Question: I have a working website that i am translating over to a WordPress theme. 'jquery.cycle.js' works great. However I can't seem to get it working in WordPress.
1. call jquery (already called in WP)
2. call cycle.js (registered, enqueued, and seems printed out as it should when viewing source.
3. have the little script in the head $(document).ready(function() {
$('.slideshow').cycle({
fx: 'fade'
});
});
I have also tried putting this in it's own '.js' --- but no luck with that yet....
Have a little 'img' list holding place from the cycle demo.... in a 'div' with the class '.slideshow'
Everything works fine in the original HTML layout. So I just keep going over this list...
All of the things show up in WordPress when I view source. anyways. none of my jquery stuff is working. I think that if I can get some help with this one thing... it will explain what I am doing wrong.
Getting this... so I guess some of my scripts are using '$' and some jQuery --- gotta get some unity going on here...

<URL>
SO found this...
'''
$(document).ready(function() {
'''
change to
'''
jQuery(document).ready(function() {
'''
this is easy enough with small files...
but what about big files...
'''
jQuery(document).ready(function( $ ) {
'''
if you pass the '$' ---- then eveything seem to work great - without having to change all of them... however - now even though things seem great... I have a whole new host of crazy Errors... hmmm
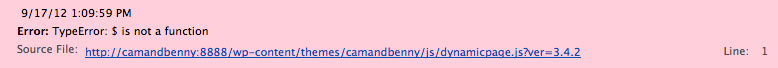
Answer: Wordpress's packaged jQuery defaults to <URL>', or wrap your code like
'''
(function($) {
// Code that uses jQuery's $ can follow here.
})(jQuery);
'''
or in your document ready like this:
'''
jQuery(document).ready(function($) {
// Code that uses jQuery's $ can follow here.
});
'''